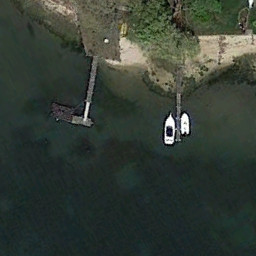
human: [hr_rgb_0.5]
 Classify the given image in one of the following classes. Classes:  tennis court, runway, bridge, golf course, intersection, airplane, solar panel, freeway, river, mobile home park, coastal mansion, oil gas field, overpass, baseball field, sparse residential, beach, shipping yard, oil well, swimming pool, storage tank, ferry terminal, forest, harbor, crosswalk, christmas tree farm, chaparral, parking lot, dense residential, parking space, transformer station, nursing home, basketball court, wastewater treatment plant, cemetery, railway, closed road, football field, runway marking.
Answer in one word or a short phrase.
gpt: ferry terminal